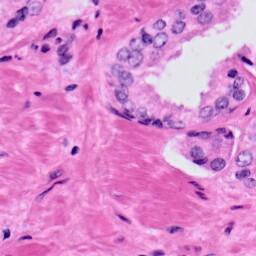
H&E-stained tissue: Prostate